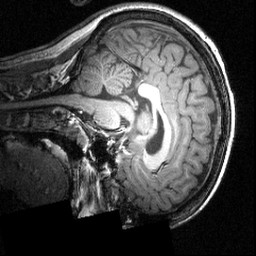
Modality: T1w
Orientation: sagittal
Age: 28
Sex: male
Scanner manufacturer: siemens
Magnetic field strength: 3.951 T
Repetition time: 1.5 s
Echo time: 0.00335 s